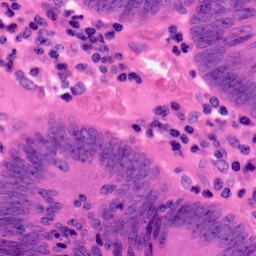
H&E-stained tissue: Colon